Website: home-depot
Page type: payment
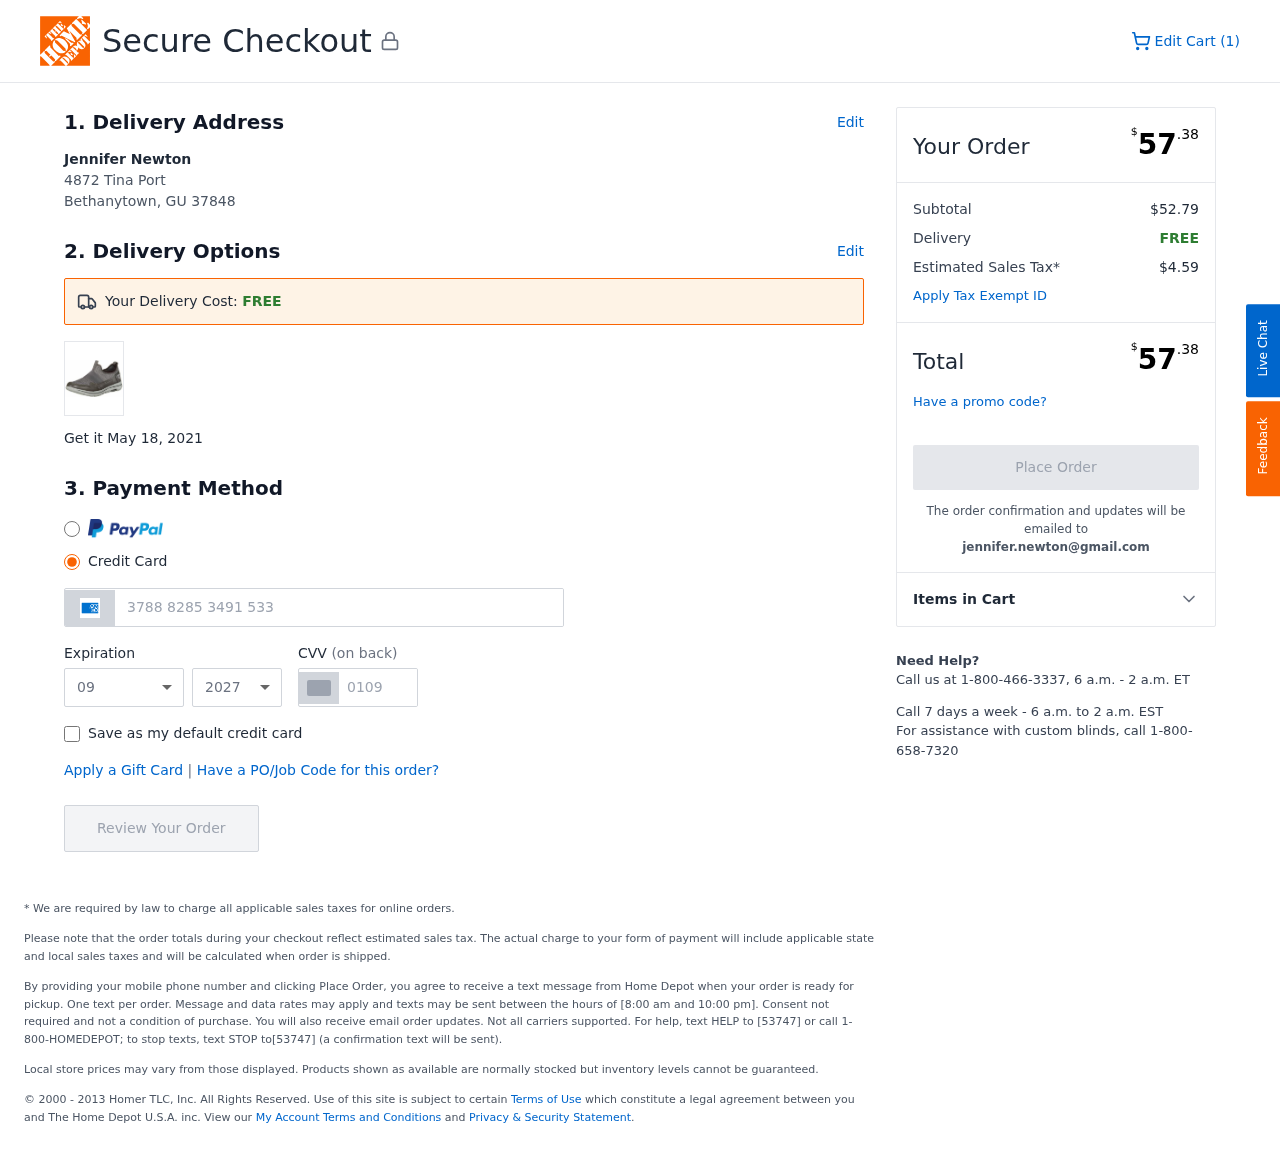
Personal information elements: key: PII_CARD_CVV
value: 0109
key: PII_CARD_EXPIRY_MONTH
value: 09
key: PII_CARD_EXPIRY_YEAR
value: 27
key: PII_CARD_NUMBER
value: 3788 8285 3491 533
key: PII_CITY_STATE_ZIP
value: Bethanytown, GU 37848
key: PII_EMAIL
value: jennifer.newton@gmail.com
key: PII_FULLNAME
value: Jennifer Newton
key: PII_STREET
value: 4872 Tina Port
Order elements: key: ORDER_NUM_ITEMS
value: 1
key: ORDER_DELIVERY_DATE
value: May 18, 2021
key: ORDER_TOTAL
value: $57.38
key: ORDER_SUBTOTAL
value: $52.79
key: ORDER_SHIPPING_COST
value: FREE
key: ORDER_TAX
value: $4.59